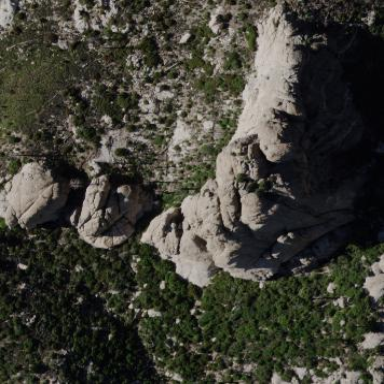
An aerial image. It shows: Landscape of bare rock.